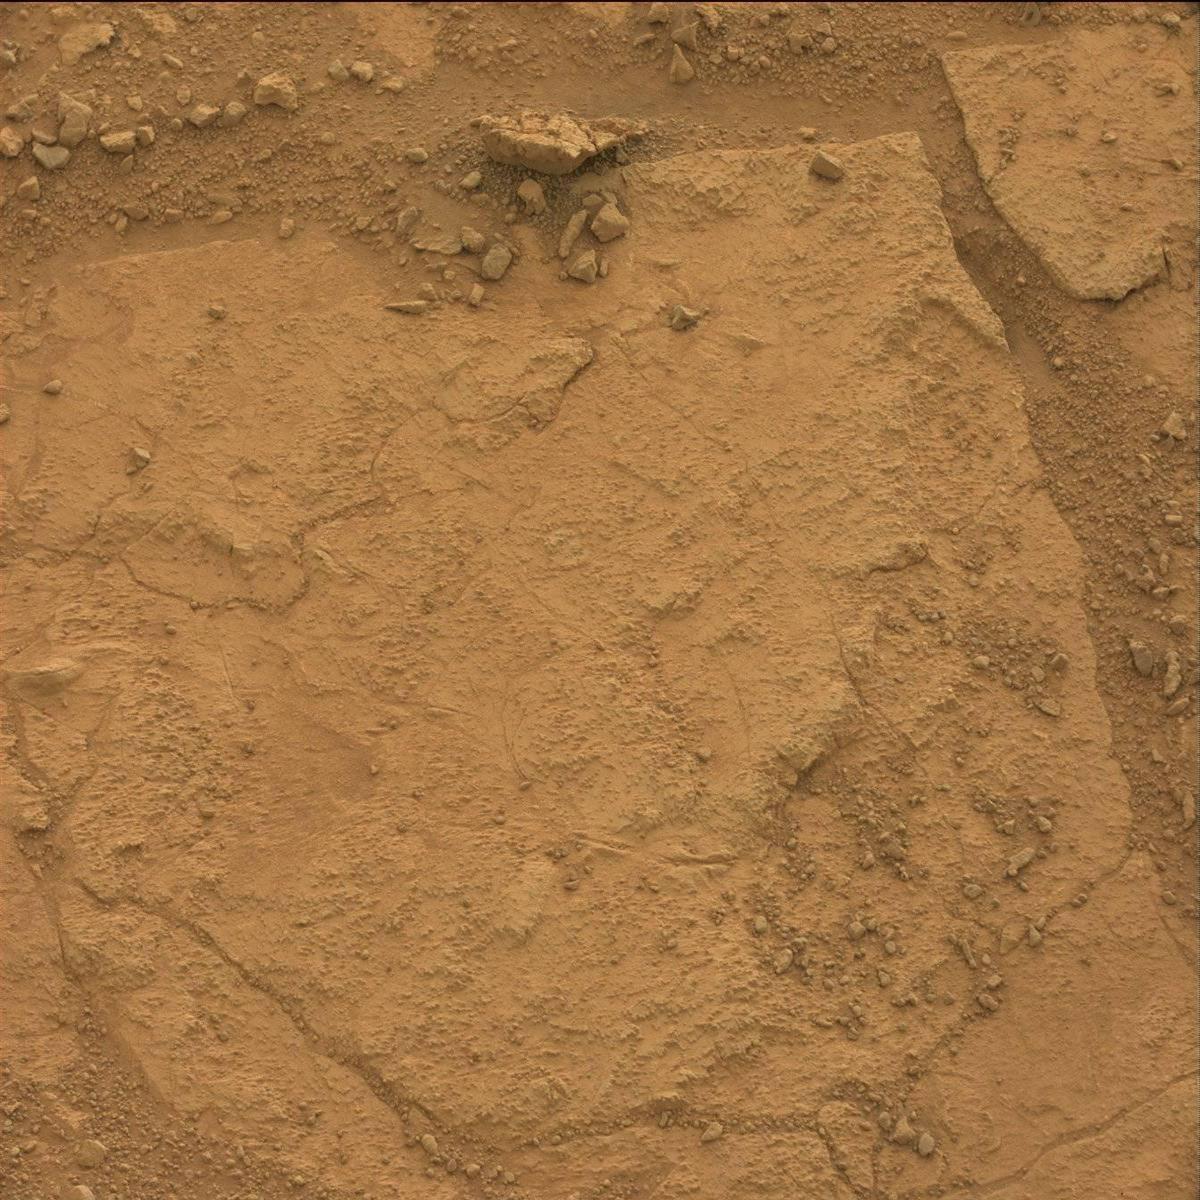
Terrain classes present: Bedrock, Rock, Sand / Soil